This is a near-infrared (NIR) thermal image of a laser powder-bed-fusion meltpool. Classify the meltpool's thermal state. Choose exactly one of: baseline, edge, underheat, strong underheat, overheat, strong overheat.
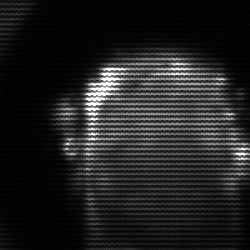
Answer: baseline